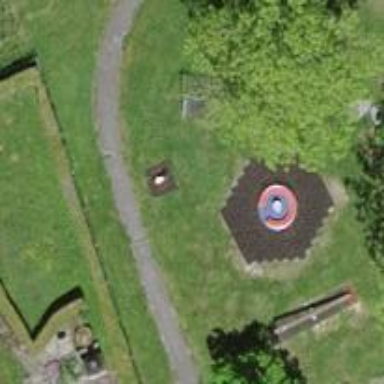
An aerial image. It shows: Springy playground.